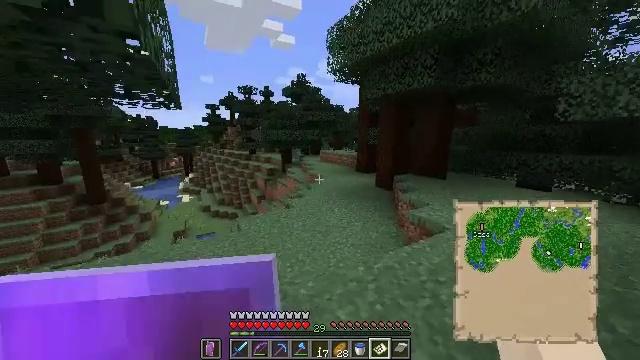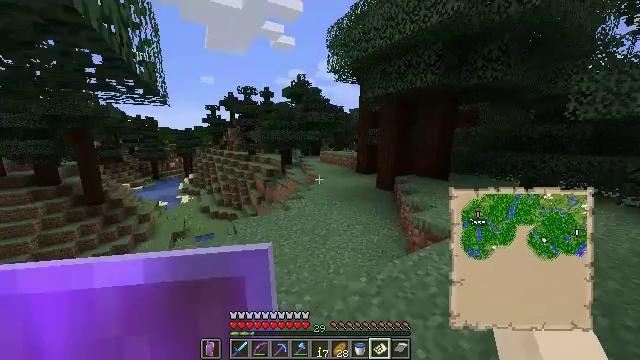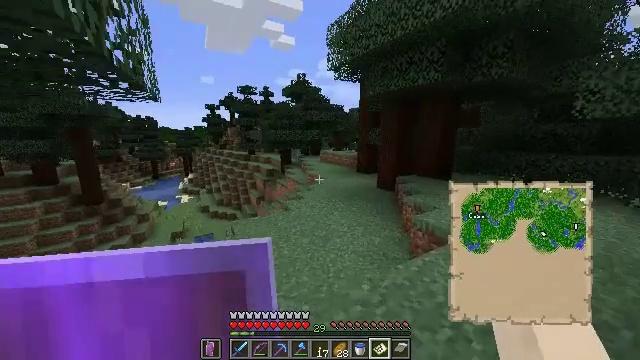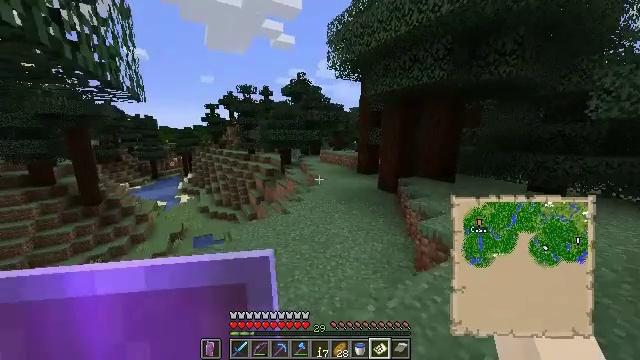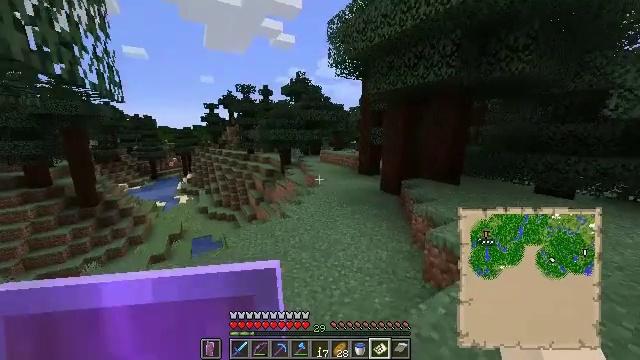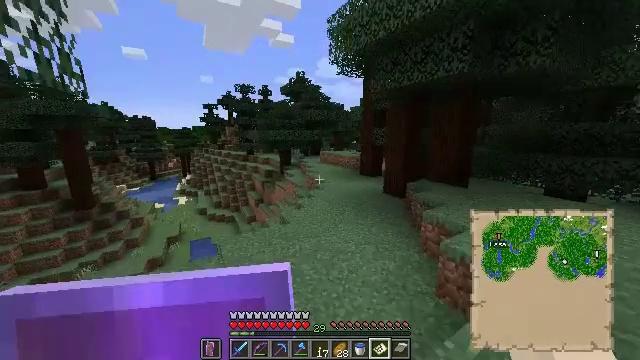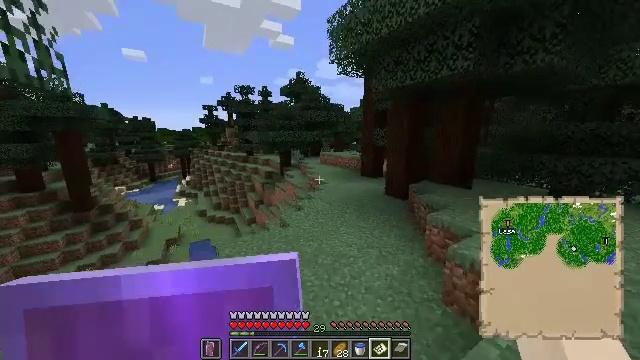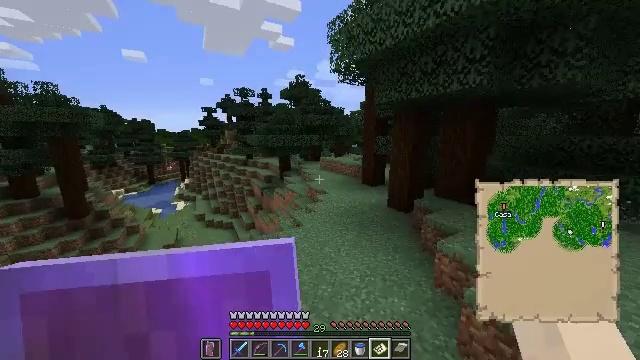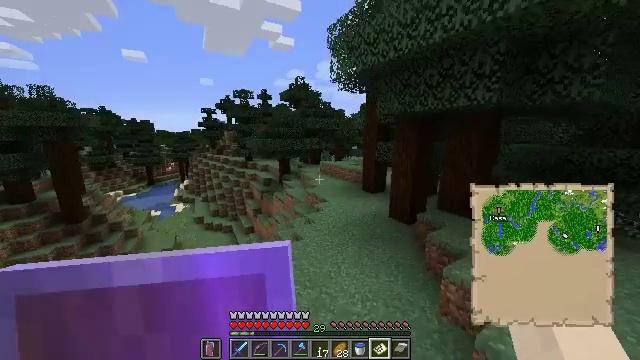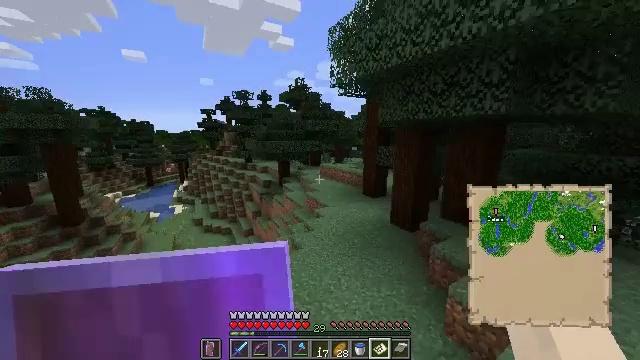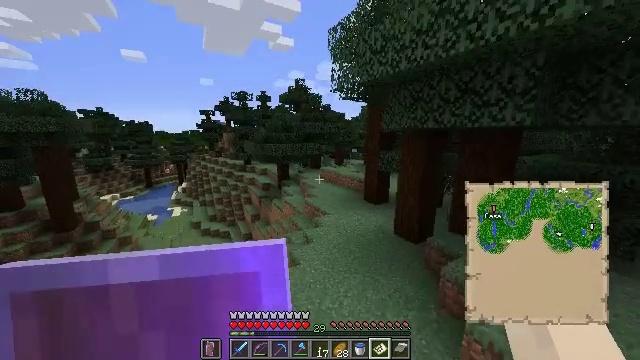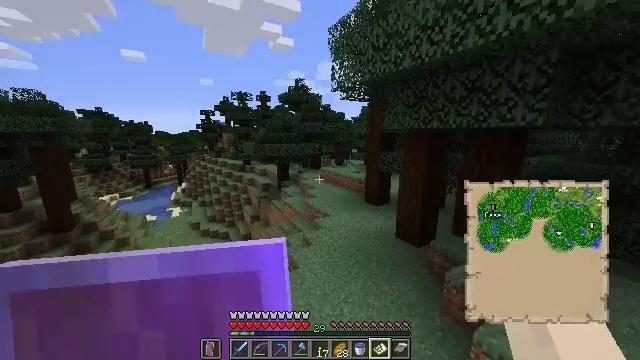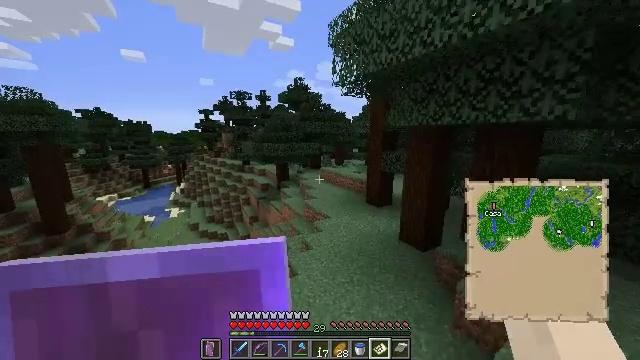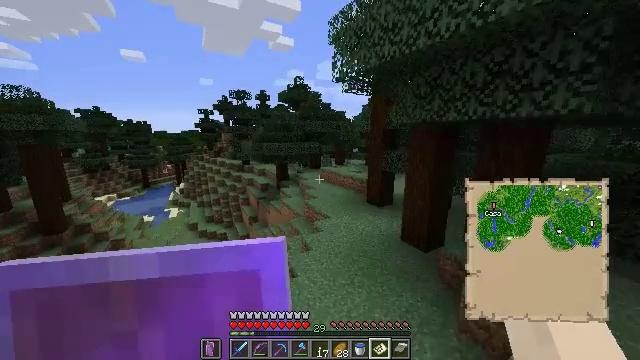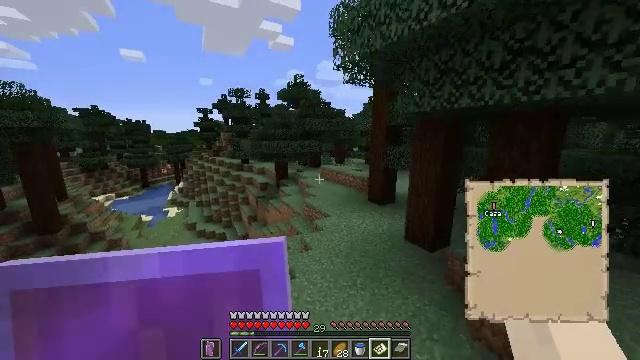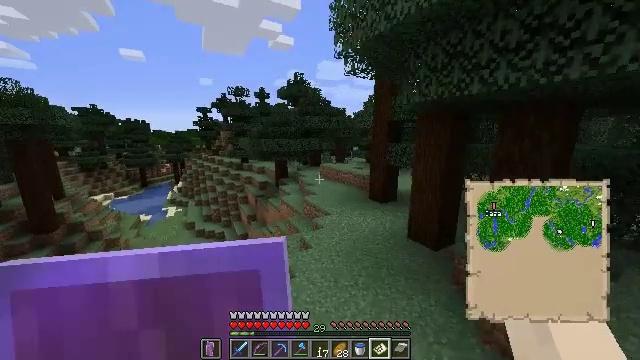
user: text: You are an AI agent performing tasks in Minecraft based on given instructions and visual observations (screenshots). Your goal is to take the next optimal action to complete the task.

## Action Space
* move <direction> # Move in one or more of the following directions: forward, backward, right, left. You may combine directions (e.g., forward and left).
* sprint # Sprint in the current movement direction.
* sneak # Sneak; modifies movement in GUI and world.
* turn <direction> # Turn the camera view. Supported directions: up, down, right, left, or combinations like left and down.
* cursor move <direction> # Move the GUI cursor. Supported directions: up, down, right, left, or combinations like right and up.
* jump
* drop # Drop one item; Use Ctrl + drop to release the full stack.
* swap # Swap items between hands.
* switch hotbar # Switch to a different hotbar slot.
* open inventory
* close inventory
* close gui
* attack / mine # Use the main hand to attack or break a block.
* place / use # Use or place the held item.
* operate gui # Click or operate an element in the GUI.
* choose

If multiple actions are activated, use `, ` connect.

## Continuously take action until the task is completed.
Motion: motion action
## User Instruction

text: Break the gold block to collect it.
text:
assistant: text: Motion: move forward, sprint
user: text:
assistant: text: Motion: move forward
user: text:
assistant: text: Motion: move forward
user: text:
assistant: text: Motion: move forward
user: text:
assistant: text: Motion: move forward
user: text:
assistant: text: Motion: move forward, jump
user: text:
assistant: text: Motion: move forward, jump
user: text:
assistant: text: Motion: move forward, jump
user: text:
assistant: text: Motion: move forward
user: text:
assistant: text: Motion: move forward
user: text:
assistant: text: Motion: move forward
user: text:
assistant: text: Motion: move forward
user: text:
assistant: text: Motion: move forward
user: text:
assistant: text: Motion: move forward
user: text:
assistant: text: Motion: move forward
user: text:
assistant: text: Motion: move forward, sprint
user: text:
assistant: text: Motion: move forward, sprint
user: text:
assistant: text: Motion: move forward
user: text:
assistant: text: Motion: move forward
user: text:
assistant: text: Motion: move forward
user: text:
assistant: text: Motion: move forward, jump
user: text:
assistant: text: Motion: move forward, jump
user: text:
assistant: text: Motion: move forward, jump
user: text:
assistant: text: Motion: move forward, jump
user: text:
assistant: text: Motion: move forward
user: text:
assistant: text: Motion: move forward, turn right
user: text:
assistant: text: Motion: move forward
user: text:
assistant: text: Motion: move forward
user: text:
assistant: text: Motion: move forward
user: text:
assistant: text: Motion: move forward